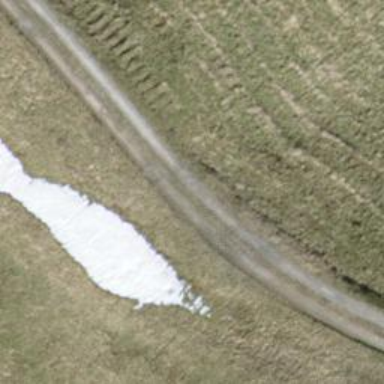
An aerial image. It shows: Track road with grade3 tracktype.